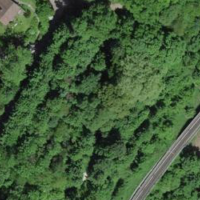
EUNIS habitat code: 53
Species observed at this site:
Anas platyrhynchos